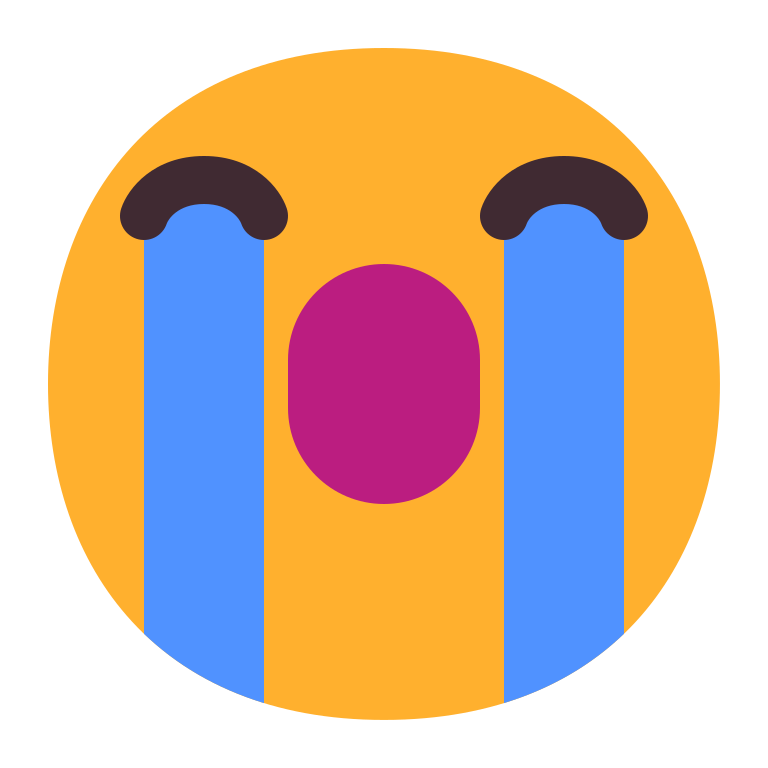
loudly crying face flat